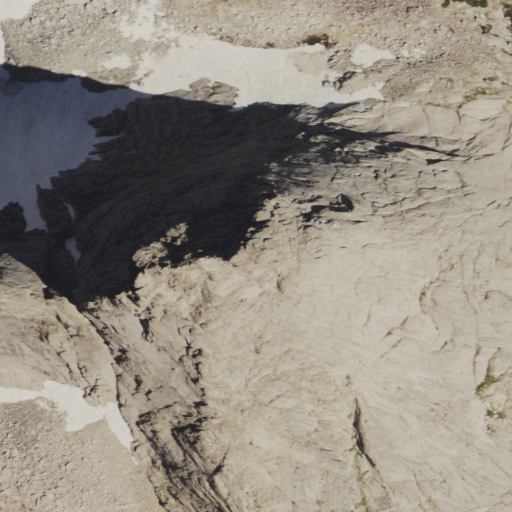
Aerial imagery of mountain in Wyoming named Pingora Peak containing grassland, barren land, and open water